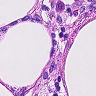
Metastatic tissue present: no